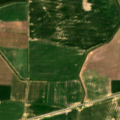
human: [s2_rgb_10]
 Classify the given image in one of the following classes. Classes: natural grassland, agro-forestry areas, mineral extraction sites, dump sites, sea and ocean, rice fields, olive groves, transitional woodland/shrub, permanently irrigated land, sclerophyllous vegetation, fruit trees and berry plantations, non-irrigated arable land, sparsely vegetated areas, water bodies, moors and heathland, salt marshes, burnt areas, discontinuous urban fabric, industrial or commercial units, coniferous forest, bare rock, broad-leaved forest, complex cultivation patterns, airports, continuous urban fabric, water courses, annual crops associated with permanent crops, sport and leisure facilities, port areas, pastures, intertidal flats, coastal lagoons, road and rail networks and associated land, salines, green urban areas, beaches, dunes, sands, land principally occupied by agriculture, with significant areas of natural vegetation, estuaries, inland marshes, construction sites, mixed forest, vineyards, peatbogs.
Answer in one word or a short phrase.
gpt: non-irrigated arable land